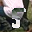
Label: 5